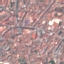
Land use / land cover: Residential